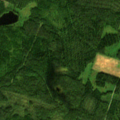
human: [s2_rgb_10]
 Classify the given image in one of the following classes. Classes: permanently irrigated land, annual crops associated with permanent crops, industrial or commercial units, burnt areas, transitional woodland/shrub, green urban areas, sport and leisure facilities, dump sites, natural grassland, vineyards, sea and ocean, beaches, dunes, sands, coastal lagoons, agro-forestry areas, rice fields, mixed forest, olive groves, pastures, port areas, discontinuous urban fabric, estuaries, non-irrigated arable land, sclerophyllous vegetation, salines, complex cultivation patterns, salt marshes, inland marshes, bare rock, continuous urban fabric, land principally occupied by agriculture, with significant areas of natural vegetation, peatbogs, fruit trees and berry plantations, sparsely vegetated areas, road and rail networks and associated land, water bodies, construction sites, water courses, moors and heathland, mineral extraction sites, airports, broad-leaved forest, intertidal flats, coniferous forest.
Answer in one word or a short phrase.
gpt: coniferous forest, mixed forest, transitional woodland/shrub